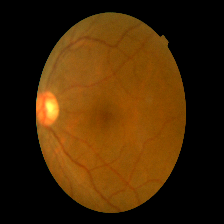
Diabetic retinopathy grade: Mild